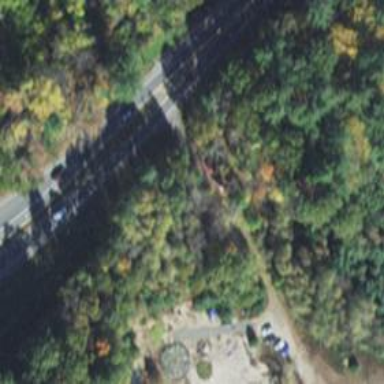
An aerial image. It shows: Asphalt road classified as trunk highway.